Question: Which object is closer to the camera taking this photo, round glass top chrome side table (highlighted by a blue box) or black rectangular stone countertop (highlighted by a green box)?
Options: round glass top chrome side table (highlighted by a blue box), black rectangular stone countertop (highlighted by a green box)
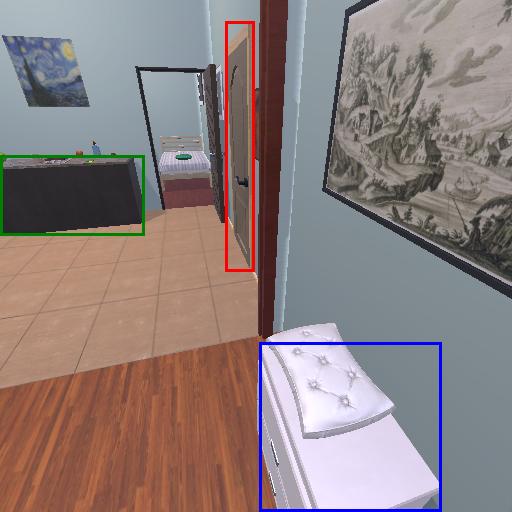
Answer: round glass top chrome side table (highlighted by a blue box)